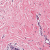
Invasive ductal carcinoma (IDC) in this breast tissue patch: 0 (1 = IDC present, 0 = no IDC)